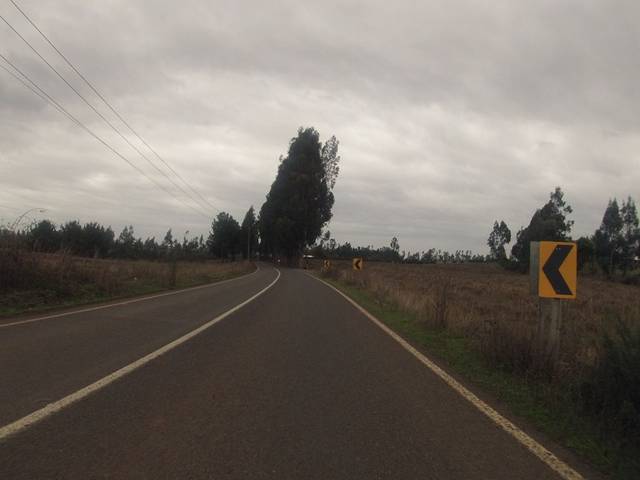
Region: Chile
Coordinates: -38.79, -72.663